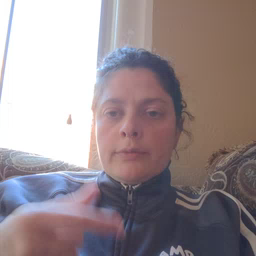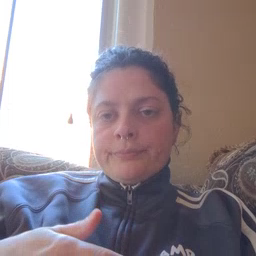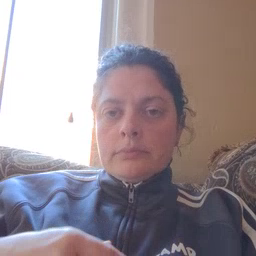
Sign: touch